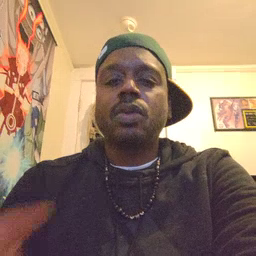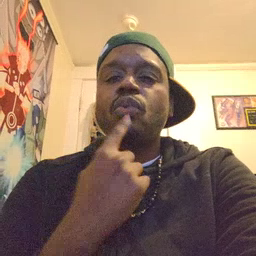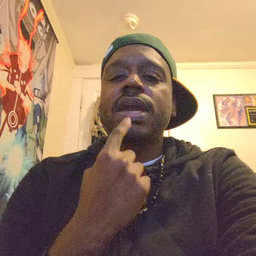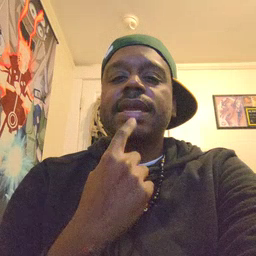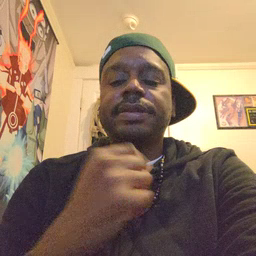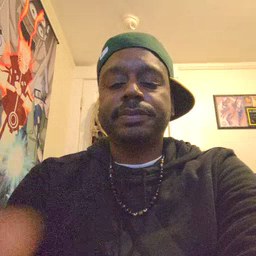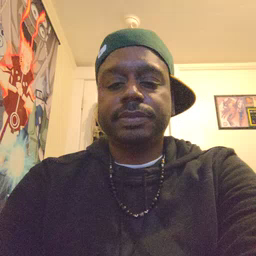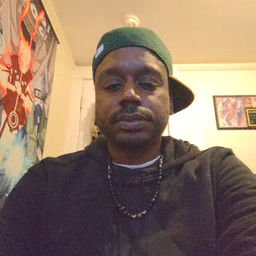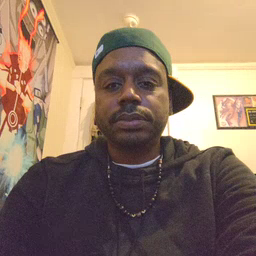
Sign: red